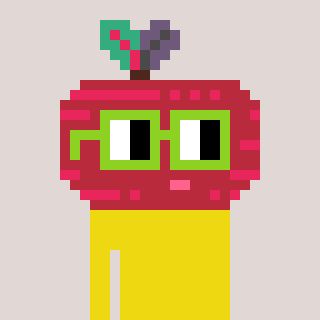
a pixel art character with square light green glasses, a beet-shaped head and a yellow-colored body on a warm background